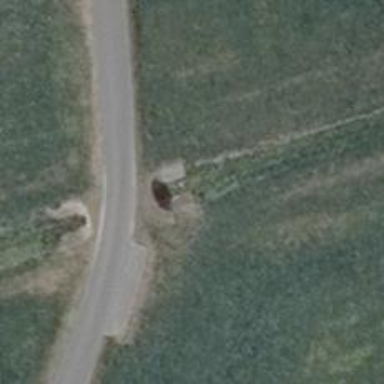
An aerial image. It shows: There is tunnel.